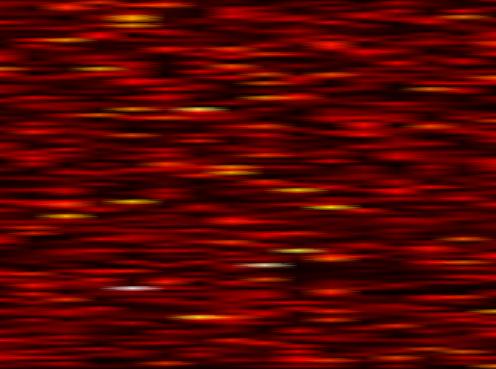
Label: UFMC